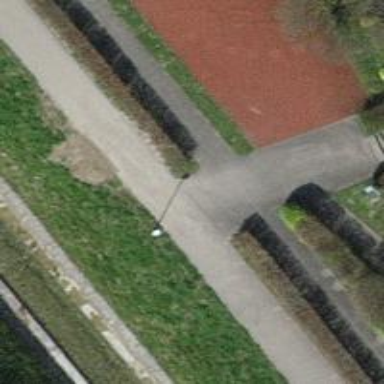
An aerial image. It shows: Hedge barrier.